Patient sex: F
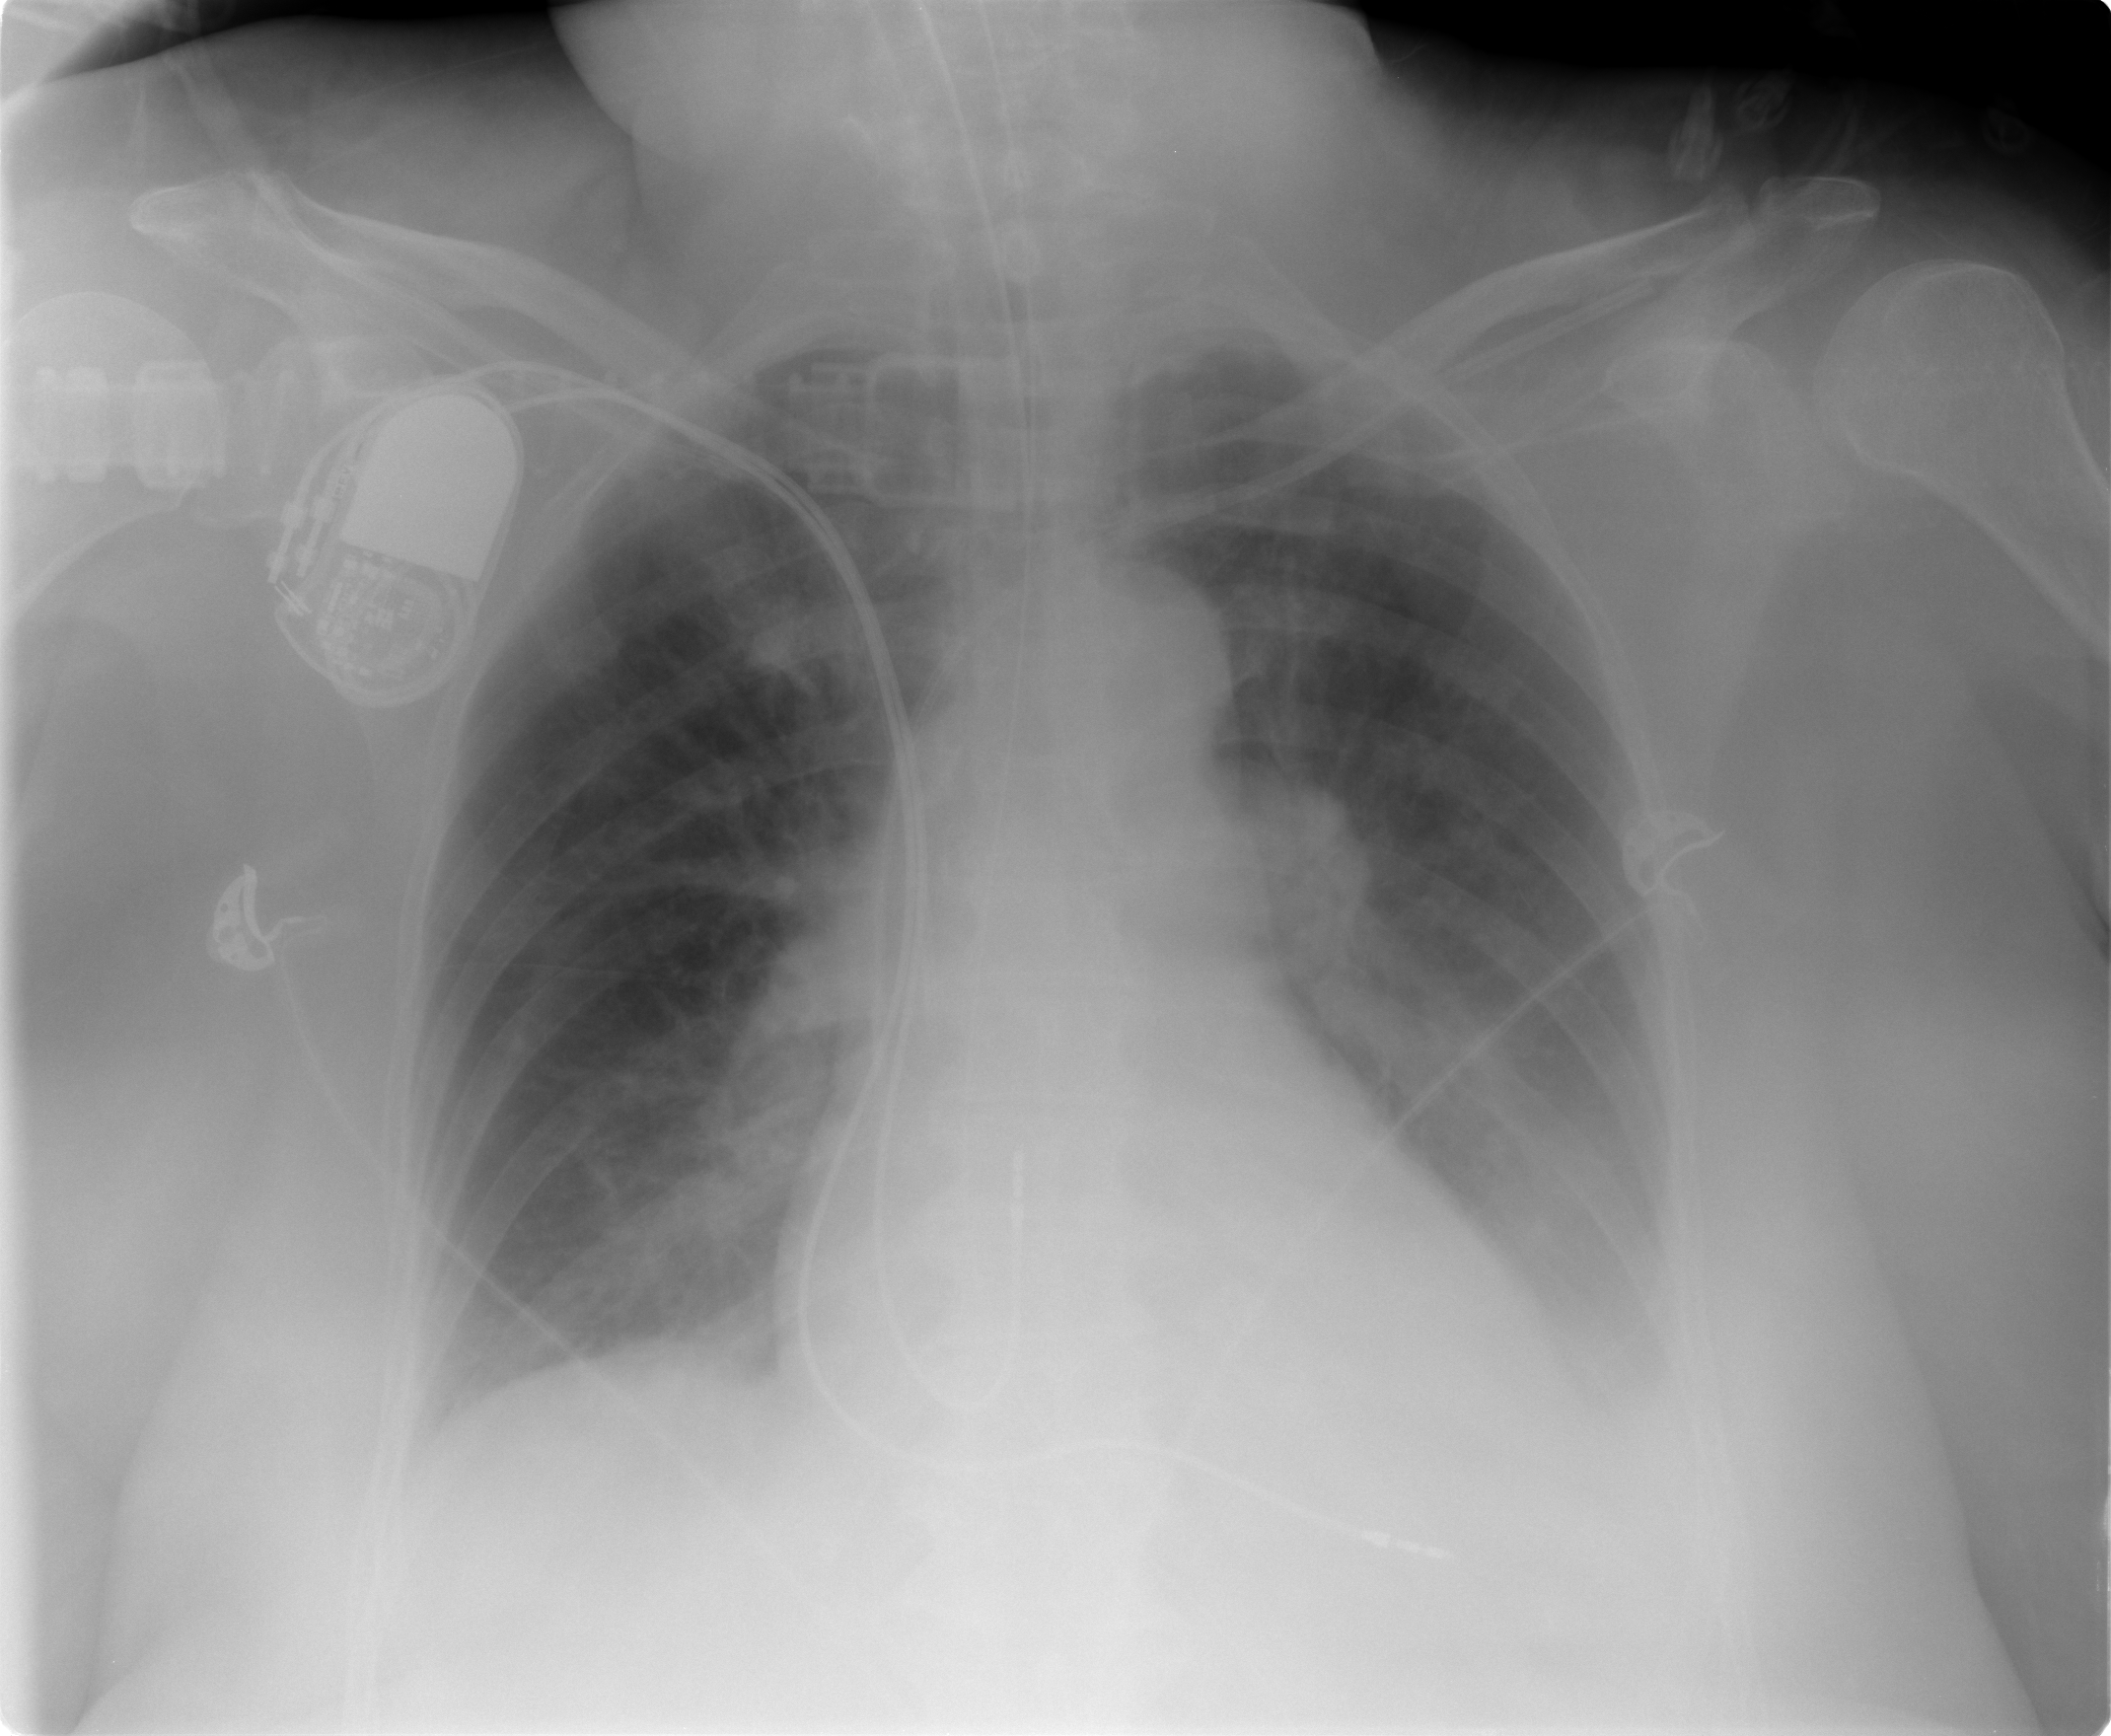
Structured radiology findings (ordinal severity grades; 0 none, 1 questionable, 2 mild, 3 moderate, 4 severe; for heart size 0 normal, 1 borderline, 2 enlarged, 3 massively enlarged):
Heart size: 1
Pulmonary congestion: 3
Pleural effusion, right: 1
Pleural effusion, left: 3
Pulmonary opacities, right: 2
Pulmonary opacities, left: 2
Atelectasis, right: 2
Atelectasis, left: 2